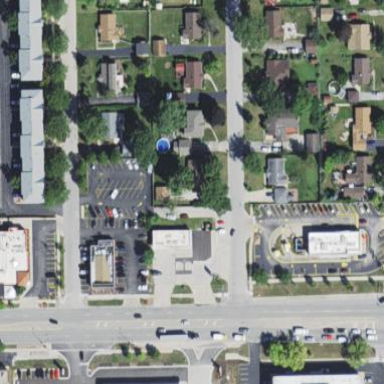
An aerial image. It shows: Retail area.